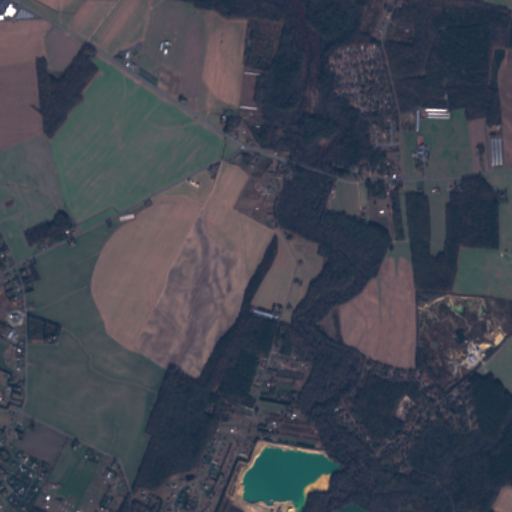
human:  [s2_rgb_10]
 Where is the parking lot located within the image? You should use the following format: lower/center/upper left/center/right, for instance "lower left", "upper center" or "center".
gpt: The parking lot is located in the upper left of the image.
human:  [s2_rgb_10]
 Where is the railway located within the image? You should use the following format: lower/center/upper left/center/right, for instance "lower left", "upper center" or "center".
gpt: The railway is located in the left of the image.
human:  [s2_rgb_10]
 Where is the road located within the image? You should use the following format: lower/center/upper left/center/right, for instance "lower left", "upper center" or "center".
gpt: There is no road in the image.